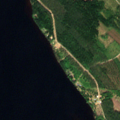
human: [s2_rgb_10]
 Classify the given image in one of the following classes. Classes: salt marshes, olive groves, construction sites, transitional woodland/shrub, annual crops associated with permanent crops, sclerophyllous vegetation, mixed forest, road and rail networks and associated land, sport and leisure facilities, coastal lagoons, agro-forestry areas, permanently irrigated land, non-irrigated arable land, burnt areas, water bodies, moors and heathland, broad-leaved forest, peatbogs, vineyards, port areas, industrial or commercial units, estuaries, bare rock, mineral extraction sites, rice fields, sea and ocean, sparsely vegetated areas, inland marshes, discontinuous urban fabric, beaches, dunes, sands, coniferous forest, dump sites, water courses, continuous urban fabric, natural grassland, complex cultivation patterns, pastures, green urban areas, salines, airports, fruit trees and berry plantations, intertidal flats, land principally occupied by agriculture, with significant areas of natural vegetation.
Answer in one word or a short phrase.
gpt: coniferous forest, mixed forest, water bodies